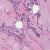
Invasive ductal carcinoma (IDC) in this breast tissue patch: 1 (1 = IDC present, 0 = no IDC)